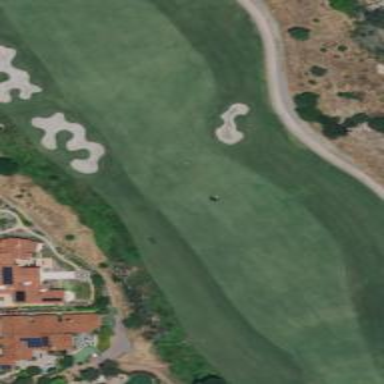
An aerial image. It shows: Area of rough grass used for golf.